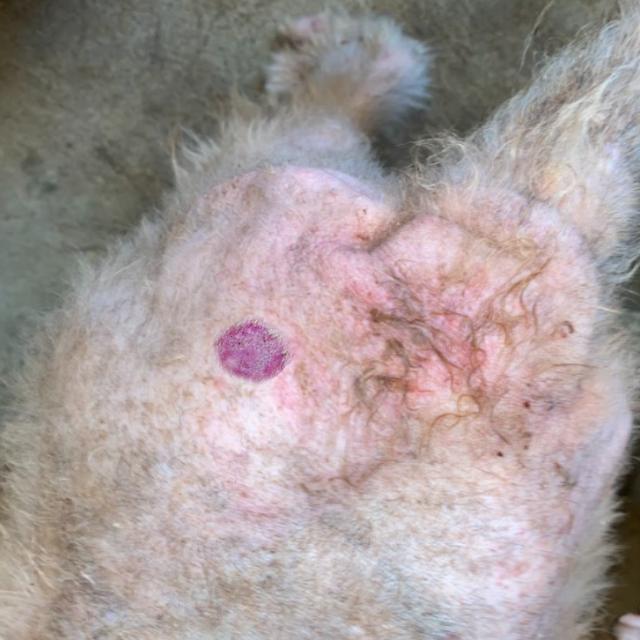
Canine ringworm (Dermatophytosis) — fungal infection caused by Microsporum or Trichophyton. Presents with circular alopecia, scaling, crusting, and broken hairs.